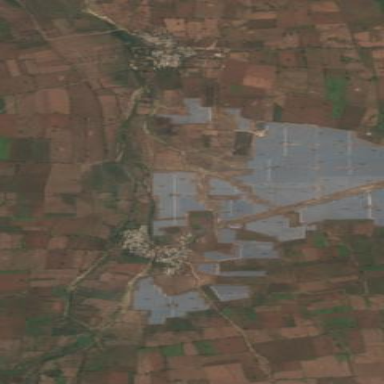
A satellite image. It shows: Wall surrounding solar power plant with photovoltaic panels generating electricity.